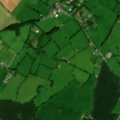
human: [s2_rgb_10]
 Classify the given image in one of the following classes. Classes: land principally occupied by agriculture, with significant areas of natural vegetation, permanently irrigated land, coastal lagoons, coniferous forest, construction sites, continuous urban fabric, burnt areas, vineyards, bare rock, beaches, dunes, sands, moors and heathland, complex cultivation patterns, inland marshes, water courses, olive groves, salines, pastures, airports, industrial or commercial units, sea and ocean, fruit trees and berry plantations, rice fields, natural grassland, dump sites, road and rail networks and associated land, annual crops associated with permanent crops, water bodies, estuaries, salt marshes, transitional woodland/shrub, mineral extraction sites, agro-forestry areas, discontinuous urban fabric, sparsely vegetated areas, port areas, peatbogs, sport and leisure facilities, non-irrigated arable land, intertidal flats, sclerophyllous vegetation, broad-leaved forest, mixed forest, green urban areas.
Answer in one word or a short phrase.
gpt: non-irrigated arable land, pastures